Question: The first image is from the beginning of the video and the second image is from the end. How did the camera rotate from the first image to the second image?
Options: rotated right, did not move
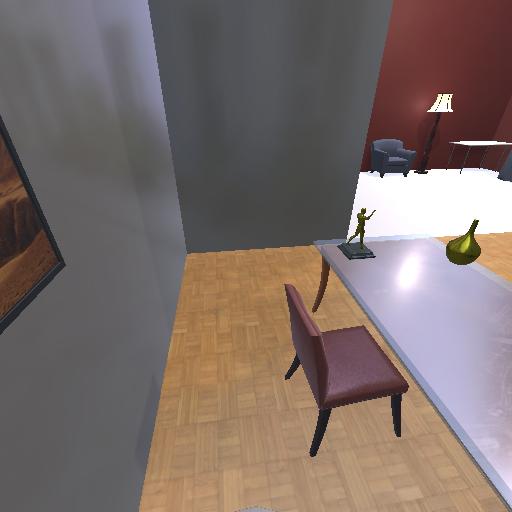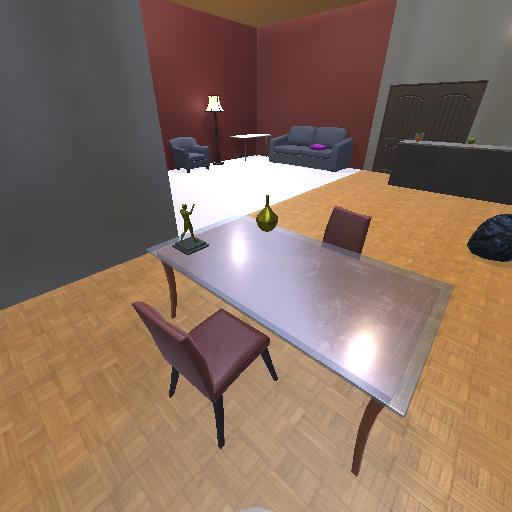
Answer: rotated right